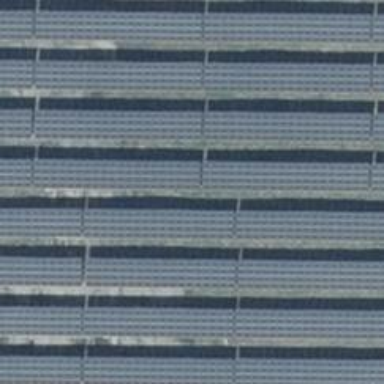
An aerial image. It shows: Solar power plant utilizing photovoltaic technology.